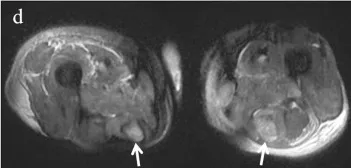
Muscle oedema on fluid-sensitive MRI sequences. Fat-suppressed T2-weighted. MR images show atrophy and increased signal intensity of the right and left semitendinosus muscles (white arrows).
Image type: radiology (mri)